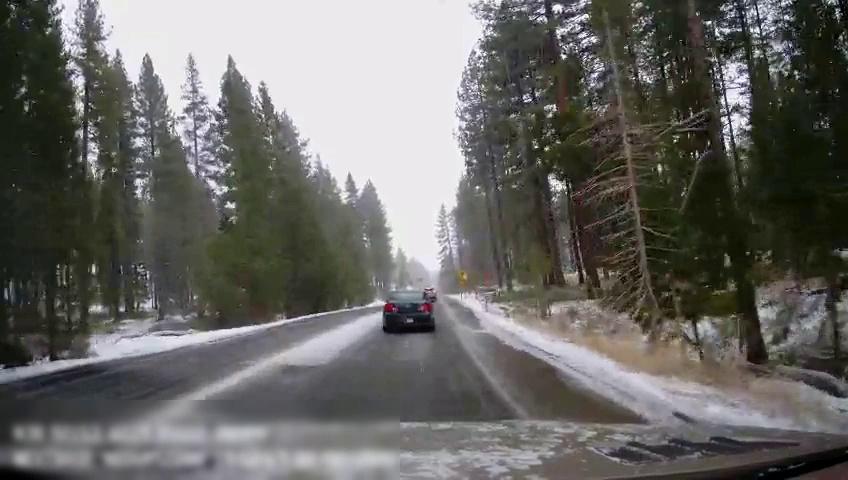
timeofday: Day
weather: Snowy
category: Drivable Space
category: Vehicles | SUV
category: Vehicles | Car
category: Lanes | Opposite Lane
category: Lanes | Opposite Lane
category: Lanes | Current Lane